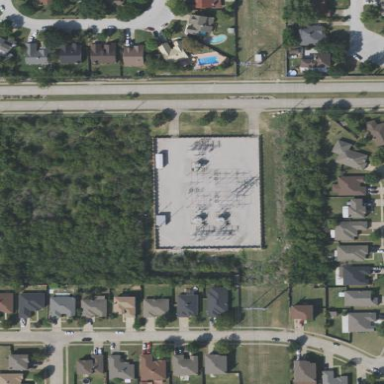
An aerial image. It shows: Substation surrounded by wall.